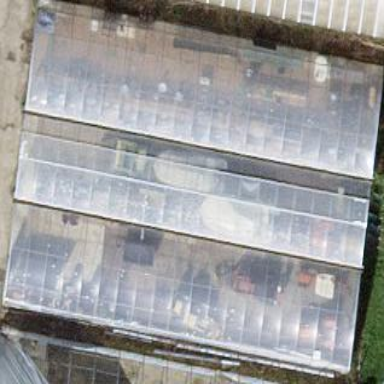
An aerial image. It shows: Greenhouse.